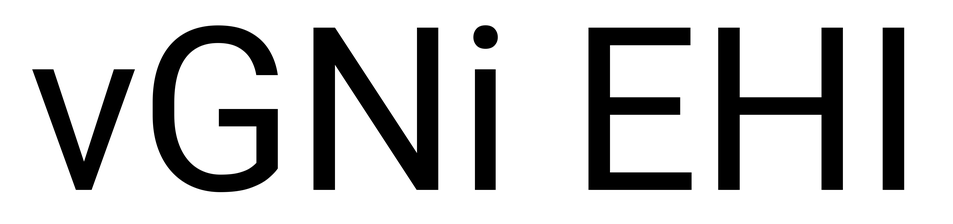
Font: Roboto_Regular